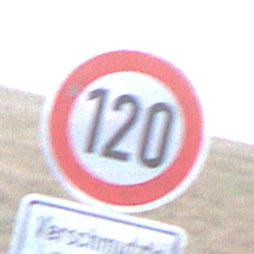
Verkehrszeichen: Geschwindigkeit120
Zusatzzeichen unten: HinweiseAufGefahrenDurchVerbaleAngabe4
Umgebung: Outdoor, Nature
Tageszeit: SunriseSunset
Wetter: Overcast
Licht: Natural
Jahreszeit: NotSpecified
Kontrast: LowContrast